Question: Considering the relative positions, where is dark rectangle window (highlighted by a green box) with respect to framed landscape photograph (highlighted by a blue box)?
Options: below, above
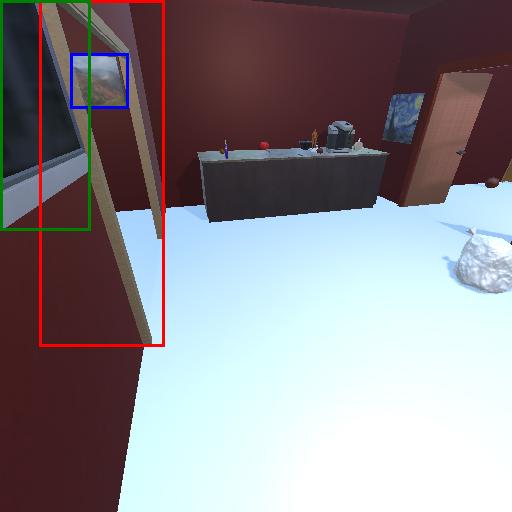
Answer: below